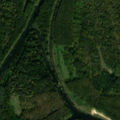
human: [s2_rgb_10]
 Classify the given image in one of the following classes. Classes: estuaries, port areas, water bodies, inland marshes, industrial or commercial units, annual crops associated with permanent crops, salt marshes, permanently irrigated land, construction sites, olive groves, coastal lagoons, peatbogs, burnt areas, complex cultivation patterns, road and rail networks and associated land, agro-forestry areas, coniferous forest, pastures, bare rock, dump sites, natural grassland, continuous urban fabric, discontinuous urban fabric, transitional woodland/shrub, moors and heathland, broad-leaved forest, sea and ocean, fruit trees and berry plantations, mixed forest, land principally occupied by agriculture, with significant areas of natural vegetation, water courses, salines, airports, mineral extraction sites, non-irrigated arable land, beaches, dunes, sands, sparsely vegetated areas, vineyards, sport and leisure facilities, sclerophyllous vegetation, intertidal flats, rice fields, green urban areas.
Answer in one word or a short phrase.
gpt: broad-leaved forest, transitional woodland/shrub